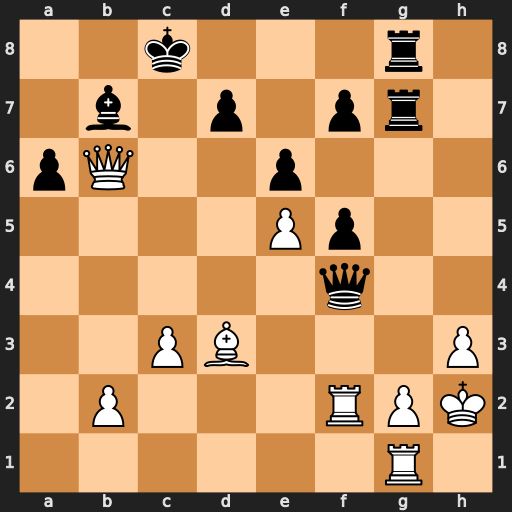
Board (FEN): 2k3r1/1b1p1pr1/pQ2p3/4Pp2/5q2/2PB3P/1P3RPK/6R1
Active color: w
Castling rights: -
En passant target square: -
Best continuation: Rxf4 Rxg2+ Rxg2